1
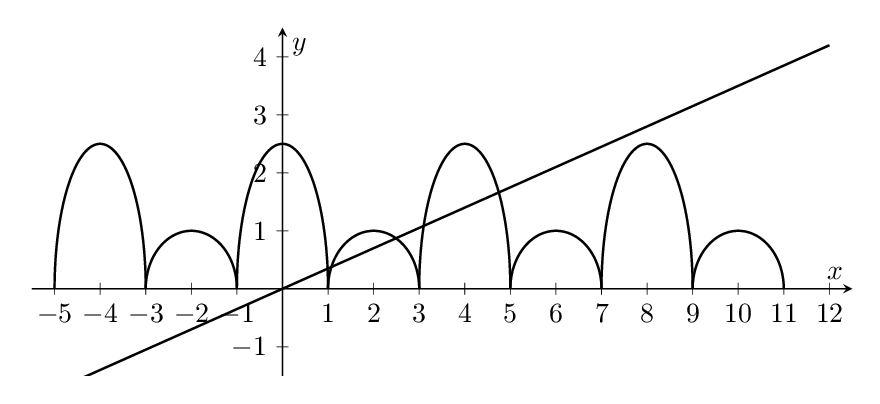
【解答】
1